Field crop: tomato
Growth stage: 1
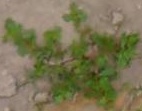
Species: portulaca